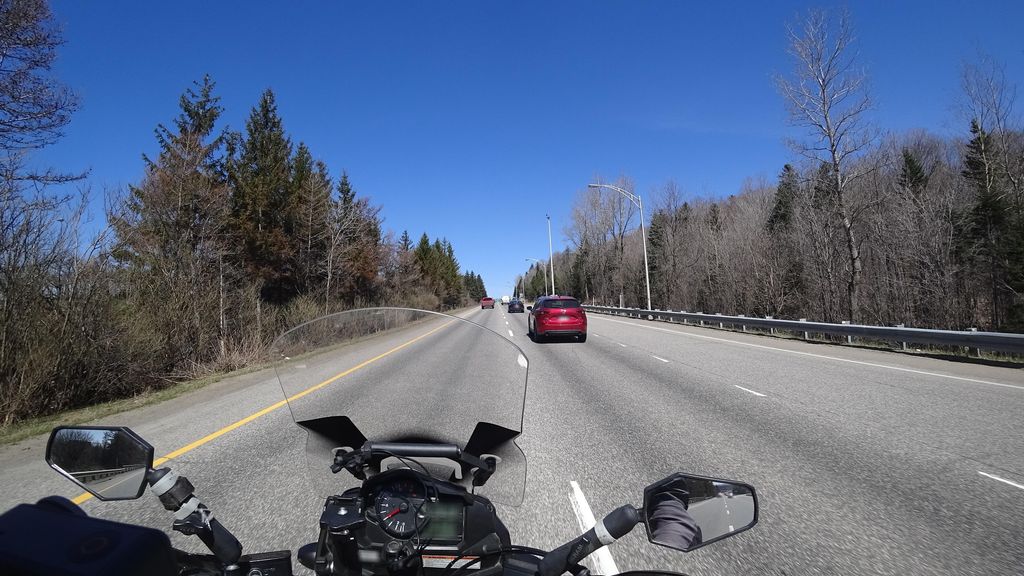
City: quebec_city